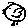
Label: bird